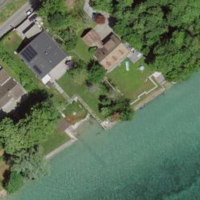
EUNIS habitat code: 14
Species observed at this site:
Fraxinus excelsior